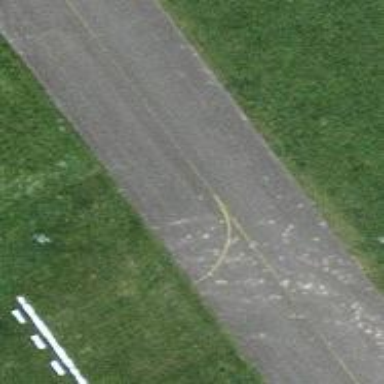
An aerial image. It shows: Taxiway at the airport covered with grass.